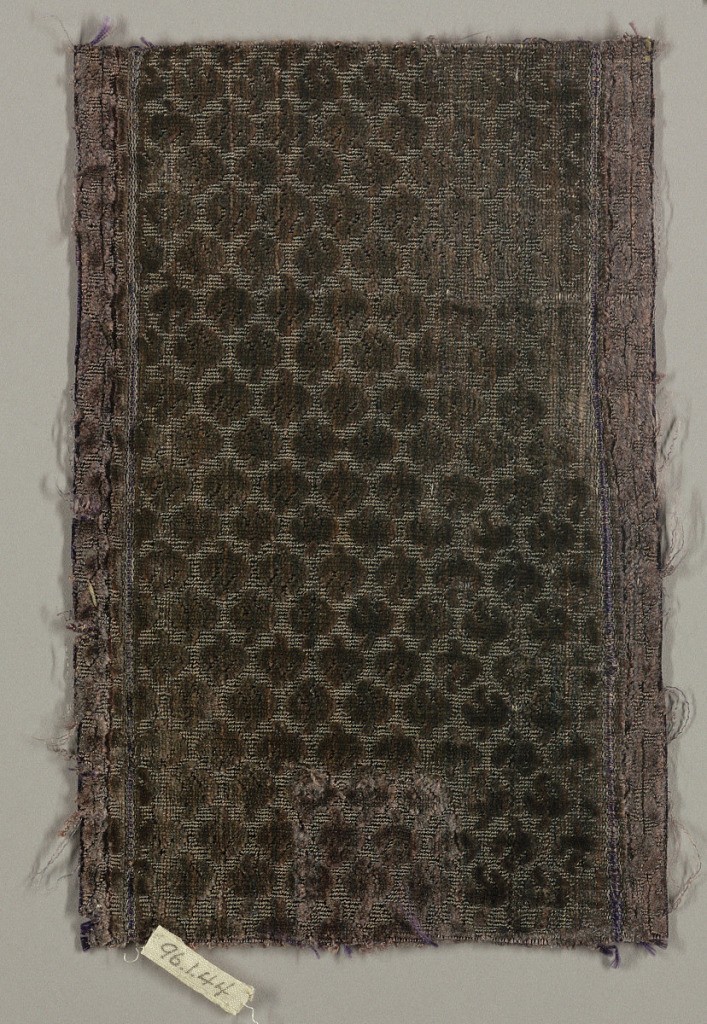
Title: Fragment
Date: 17th century
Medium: silk Technique: cut and uncut pile (velvet)
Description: Small floral pattern formed by cut and uncut pile.